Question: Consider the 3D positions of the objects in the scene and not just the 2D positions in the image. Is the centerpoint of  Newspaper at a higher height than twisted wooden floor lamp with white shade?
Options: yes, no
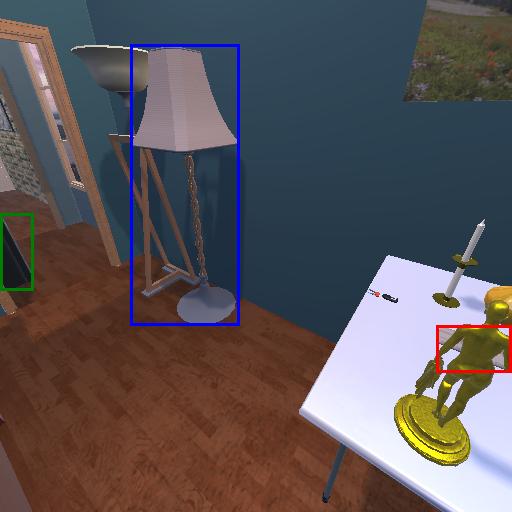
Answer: yes